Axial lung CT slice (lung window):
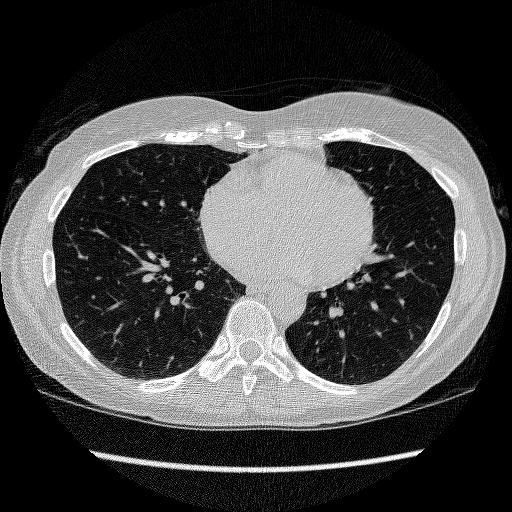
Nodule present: no